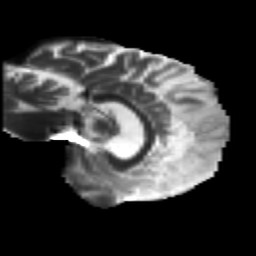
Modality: T2w
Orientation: sagittal
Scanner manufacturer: siemens
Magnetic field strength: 3 T
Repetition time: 8.8 s
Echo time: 0.085 s